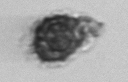
Label: Syracosphaera_pulchra